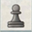
Piece: bP